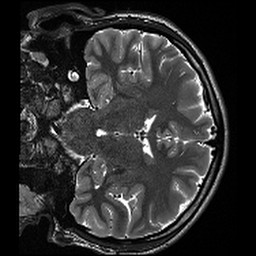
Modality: T2w
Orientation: coronal
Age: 25
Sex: male
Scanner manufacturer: siemens
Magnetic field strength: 3 T
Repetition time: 13.15 s
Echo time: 0.082 s